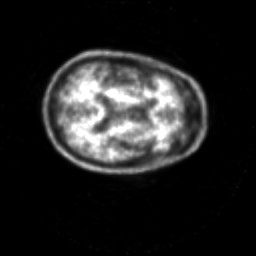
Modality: PET
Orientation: axial
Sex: male
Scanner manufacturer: siemens